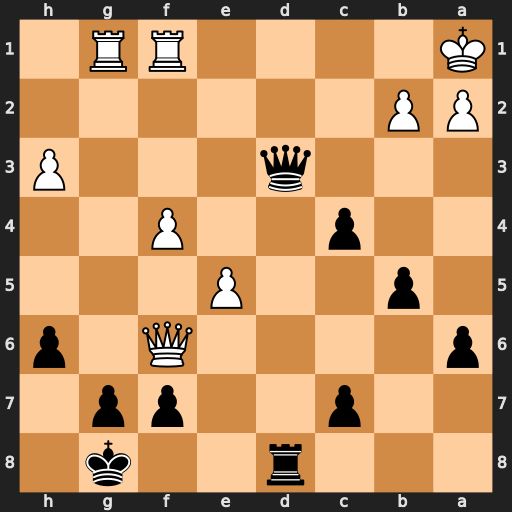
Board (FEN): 3r2k1/2p2pp1/p4Q1p/1p2P3/2p2P2/3q3P/PP6/K4RR1
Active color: b
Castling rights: -
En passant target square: -
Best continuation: Qxf1+ Rxf1 gxf6